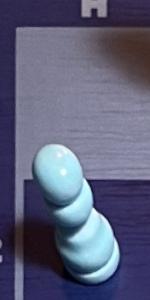
Label: Pawn_White